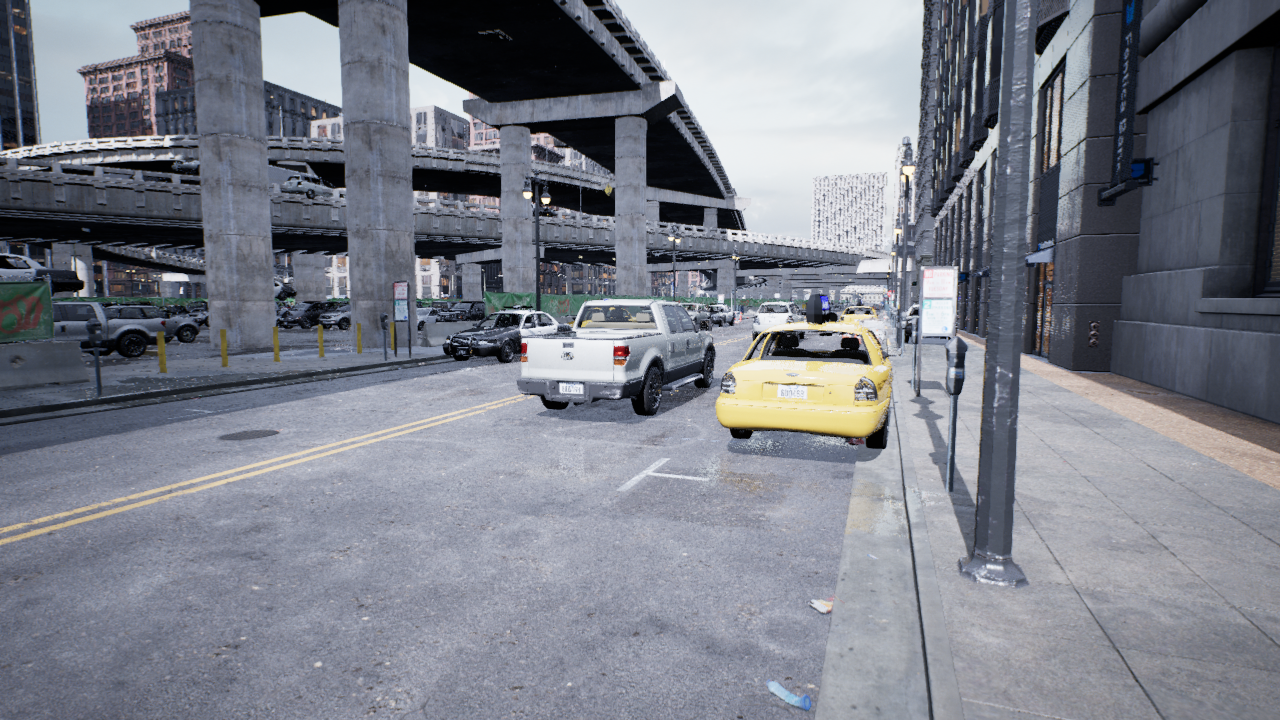
Venue: downtown
Lighting: overcast
Vehicle rig: pickup